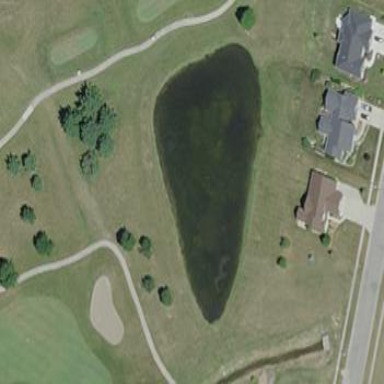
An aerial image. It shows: Picturesque scene of golf course with lateral water hazard.